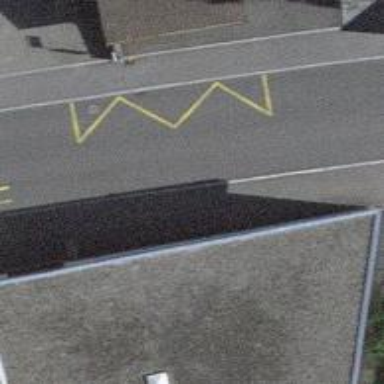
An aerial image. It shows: Public transport stop position.